Question: Any other answears about this article that i found doesn't work.
'''
<div class="form-group">
<label for="date">Date</label>
<div class"row">
<div class="col-5">
<input.....>
</div>
<div class="col-7">
<div class="input-group">
<select class="custom-select">
<option.....>
</select>
</div>
</div>
</div>
</div>
'''
Image:

I tried those solutions:
- <URL>
but not works.
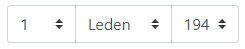
Answer: If you simply want to remove the arrows, you should force apply background style for your 'custom-select' class as those arrows are set as background. Try the below code as reference.
'''
.custom-select{
background: none !important;
}
'''
'''
<link href="https://maxcdn.bootstrapcdn.com/bootstrap/4.0.0/css/bootstrap.min.css" rel="stylesheet"/>
<div class="form-group">
<label for="date">Date</label>
<div class"row">
<div class="col-5">
<input.....>
</div>
<div class="col-7">
<div class="input-group">
<select class="custom-select">
<option.....>
</select>
</div>
</div>
</div>
</div>
'''
Hope this helps